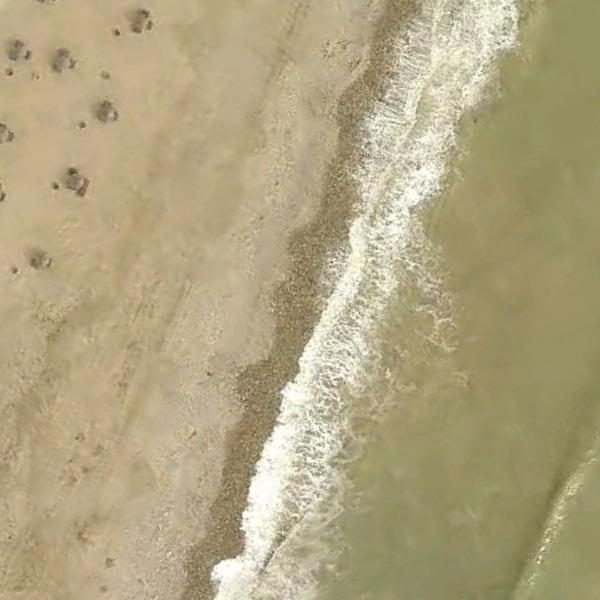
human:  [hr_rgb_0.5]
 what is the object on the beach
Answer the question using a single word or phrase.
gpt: people